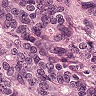
Metastatic tissue present: yes